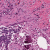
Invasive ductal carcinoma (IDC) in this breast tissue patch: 0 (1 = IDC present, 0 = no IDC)